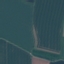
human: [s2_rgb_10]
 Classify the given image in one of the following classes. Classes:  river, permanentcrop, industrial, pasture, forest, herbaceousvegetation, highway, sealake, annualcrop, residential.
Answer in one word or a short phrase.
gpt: AnnualCrop